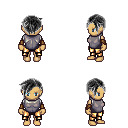
a pixel art fantasy rpg character, female body template, human, tanned skin, steel chest armor, gold greaves, gray pixie cut hairstyle, cloth bracers, four views (front, back, left, right), 2x2 character sprite sheet, small pixel art, hard edges, no anti-aliasing